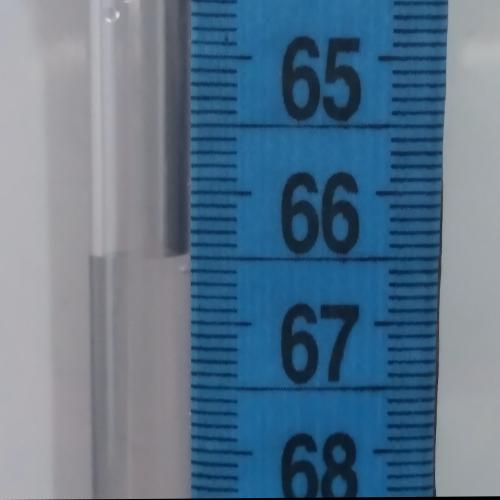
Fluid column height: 66.5 cm